Field crop: maize
Growth stage: 2
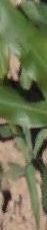
Species: maize